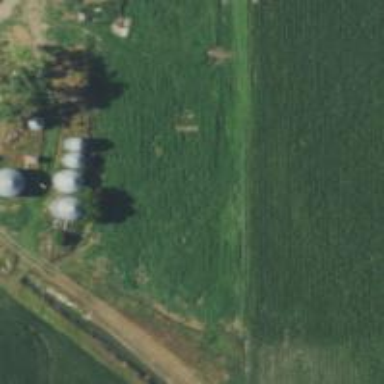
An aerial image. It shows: Silo.